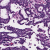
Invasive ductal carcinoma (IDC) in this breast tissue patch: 1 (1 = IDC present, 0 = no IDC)